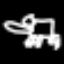
Label: frog